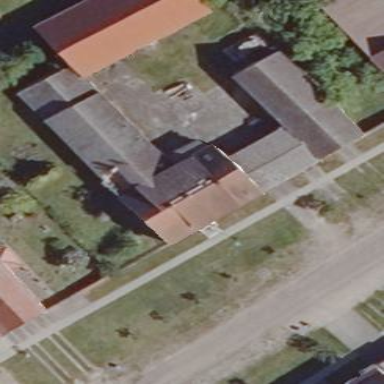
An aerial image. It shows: House with gabled roof oriented along the length of the building.